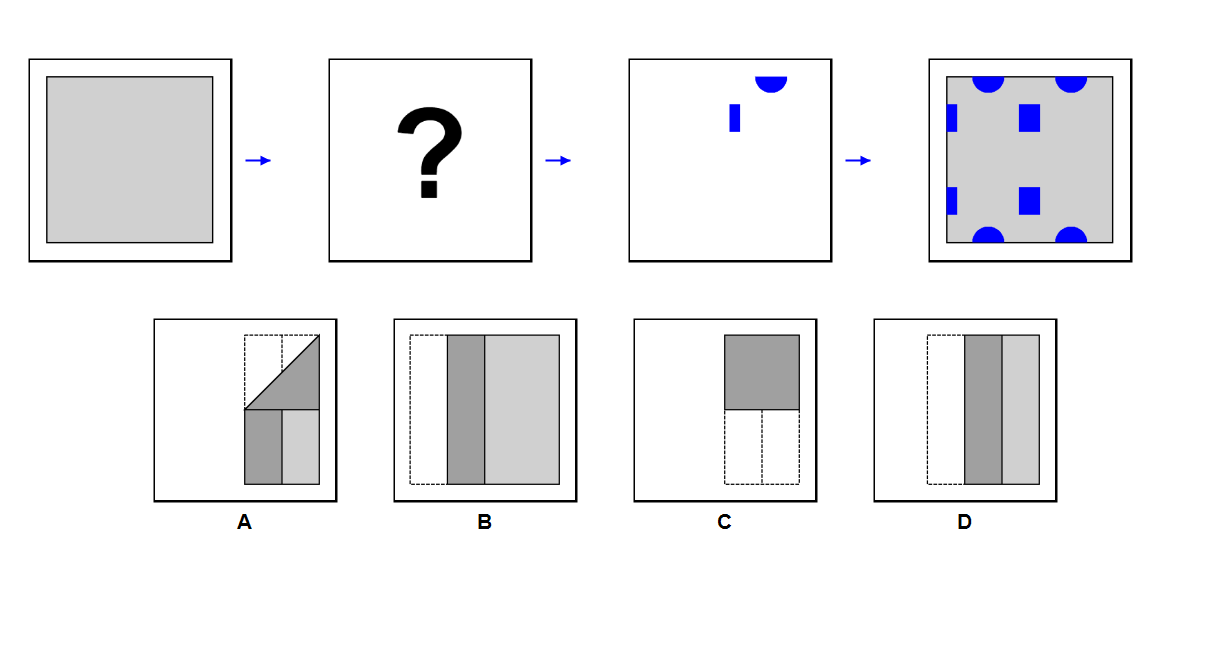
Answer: A